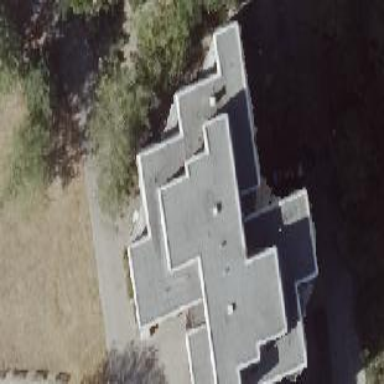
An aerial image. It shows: Residential building with flat roof.